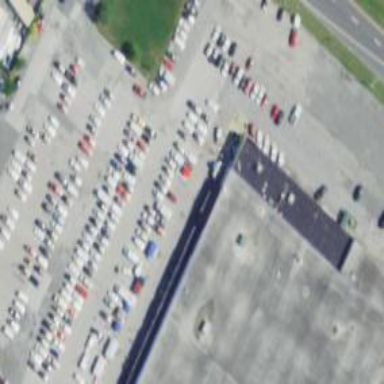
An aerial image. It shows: Marketplace building.